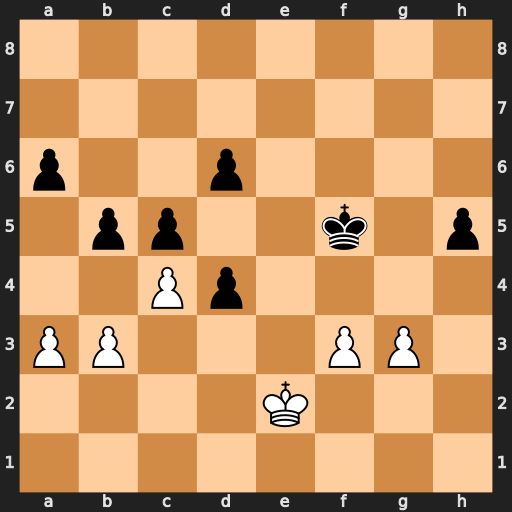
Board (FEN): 8/8/p2p4/1pp2k1p/2Pp4/PP3PP1/4K3/8
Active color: w
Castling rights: -
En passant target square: -
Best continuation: cxb5 axb5 Kd2 Ke5 a4 h4 gxh4